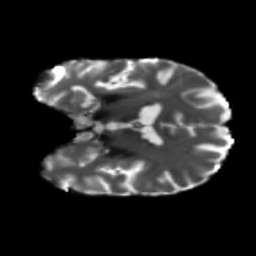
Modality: T2w
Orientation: coronal
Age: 54
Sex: male
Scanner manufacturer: siemens
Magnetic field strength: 3 T
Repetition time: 5.25 s
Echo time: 0.08 s